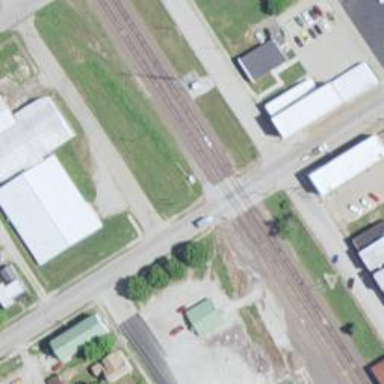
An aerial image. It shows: Level crossing along the railway.